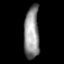
Tissue: prostate
Cell type: Fibroblasts
Senescence score: 0.7295
Nuclear area (px): 801
Mean DAPI intensity: 141.85